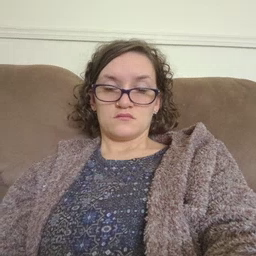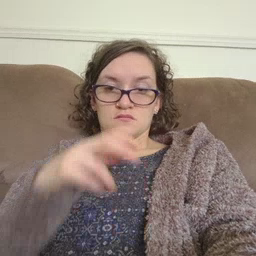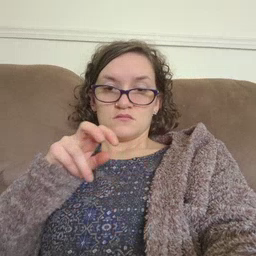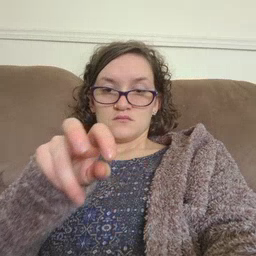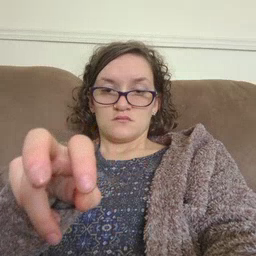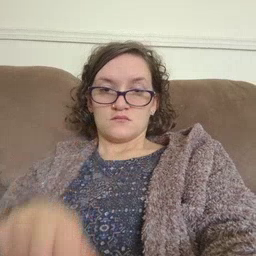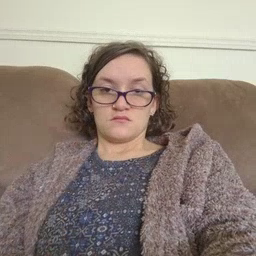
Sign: ride